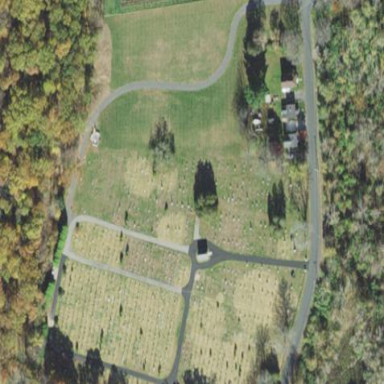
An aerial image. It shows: Private cemetery with magic category designation.